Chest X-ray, AP view. Patient: 39 years old, sex F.
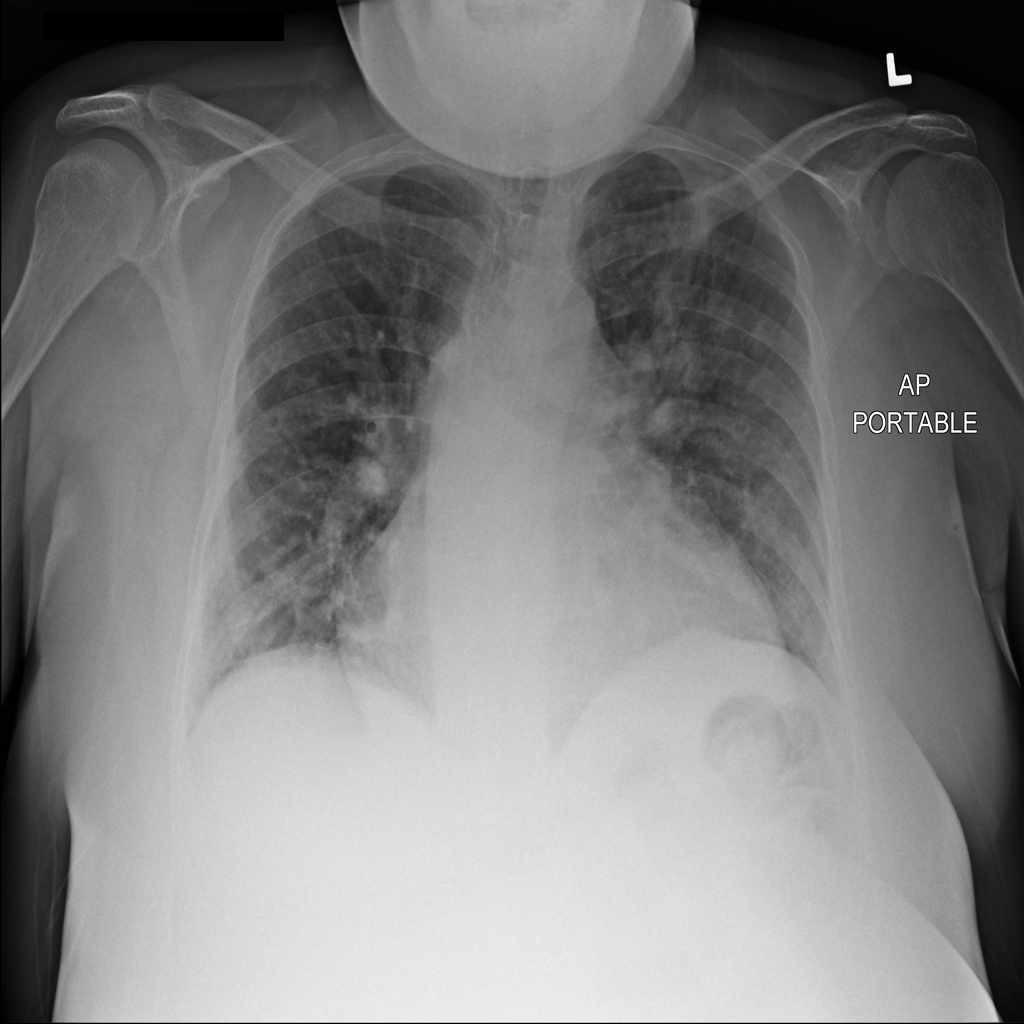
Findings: Infiltration